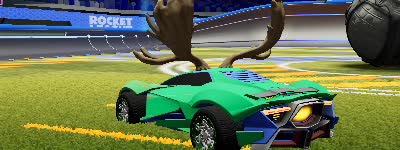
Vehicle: werewolf